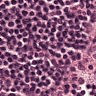
Metastatic tissue present: no